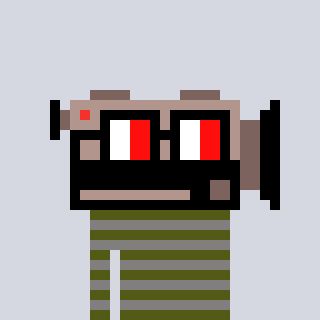
a pixel art character with square glasses with black frames and red eyes, a camcorder-shaped head and a bluegrey-colored body on a cool background